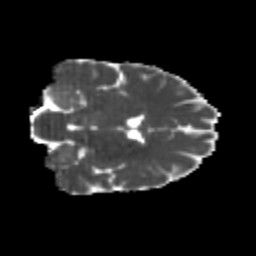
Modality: MD
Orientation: coronal
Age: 21
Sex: male
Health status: healthy
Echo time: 0.074 s